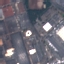
Land use / land cover: Industrial